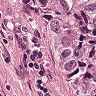
Metastatic tissue present: yes